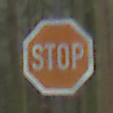
Verkehrszeichen: Stop
Umgebung: Outdoor, Nature
Tageszeit: Midday
Wetter: Overcast
Licht: Natural
Jahreszeit: NotSpecified
Kontrast: LowContrast